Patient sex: M
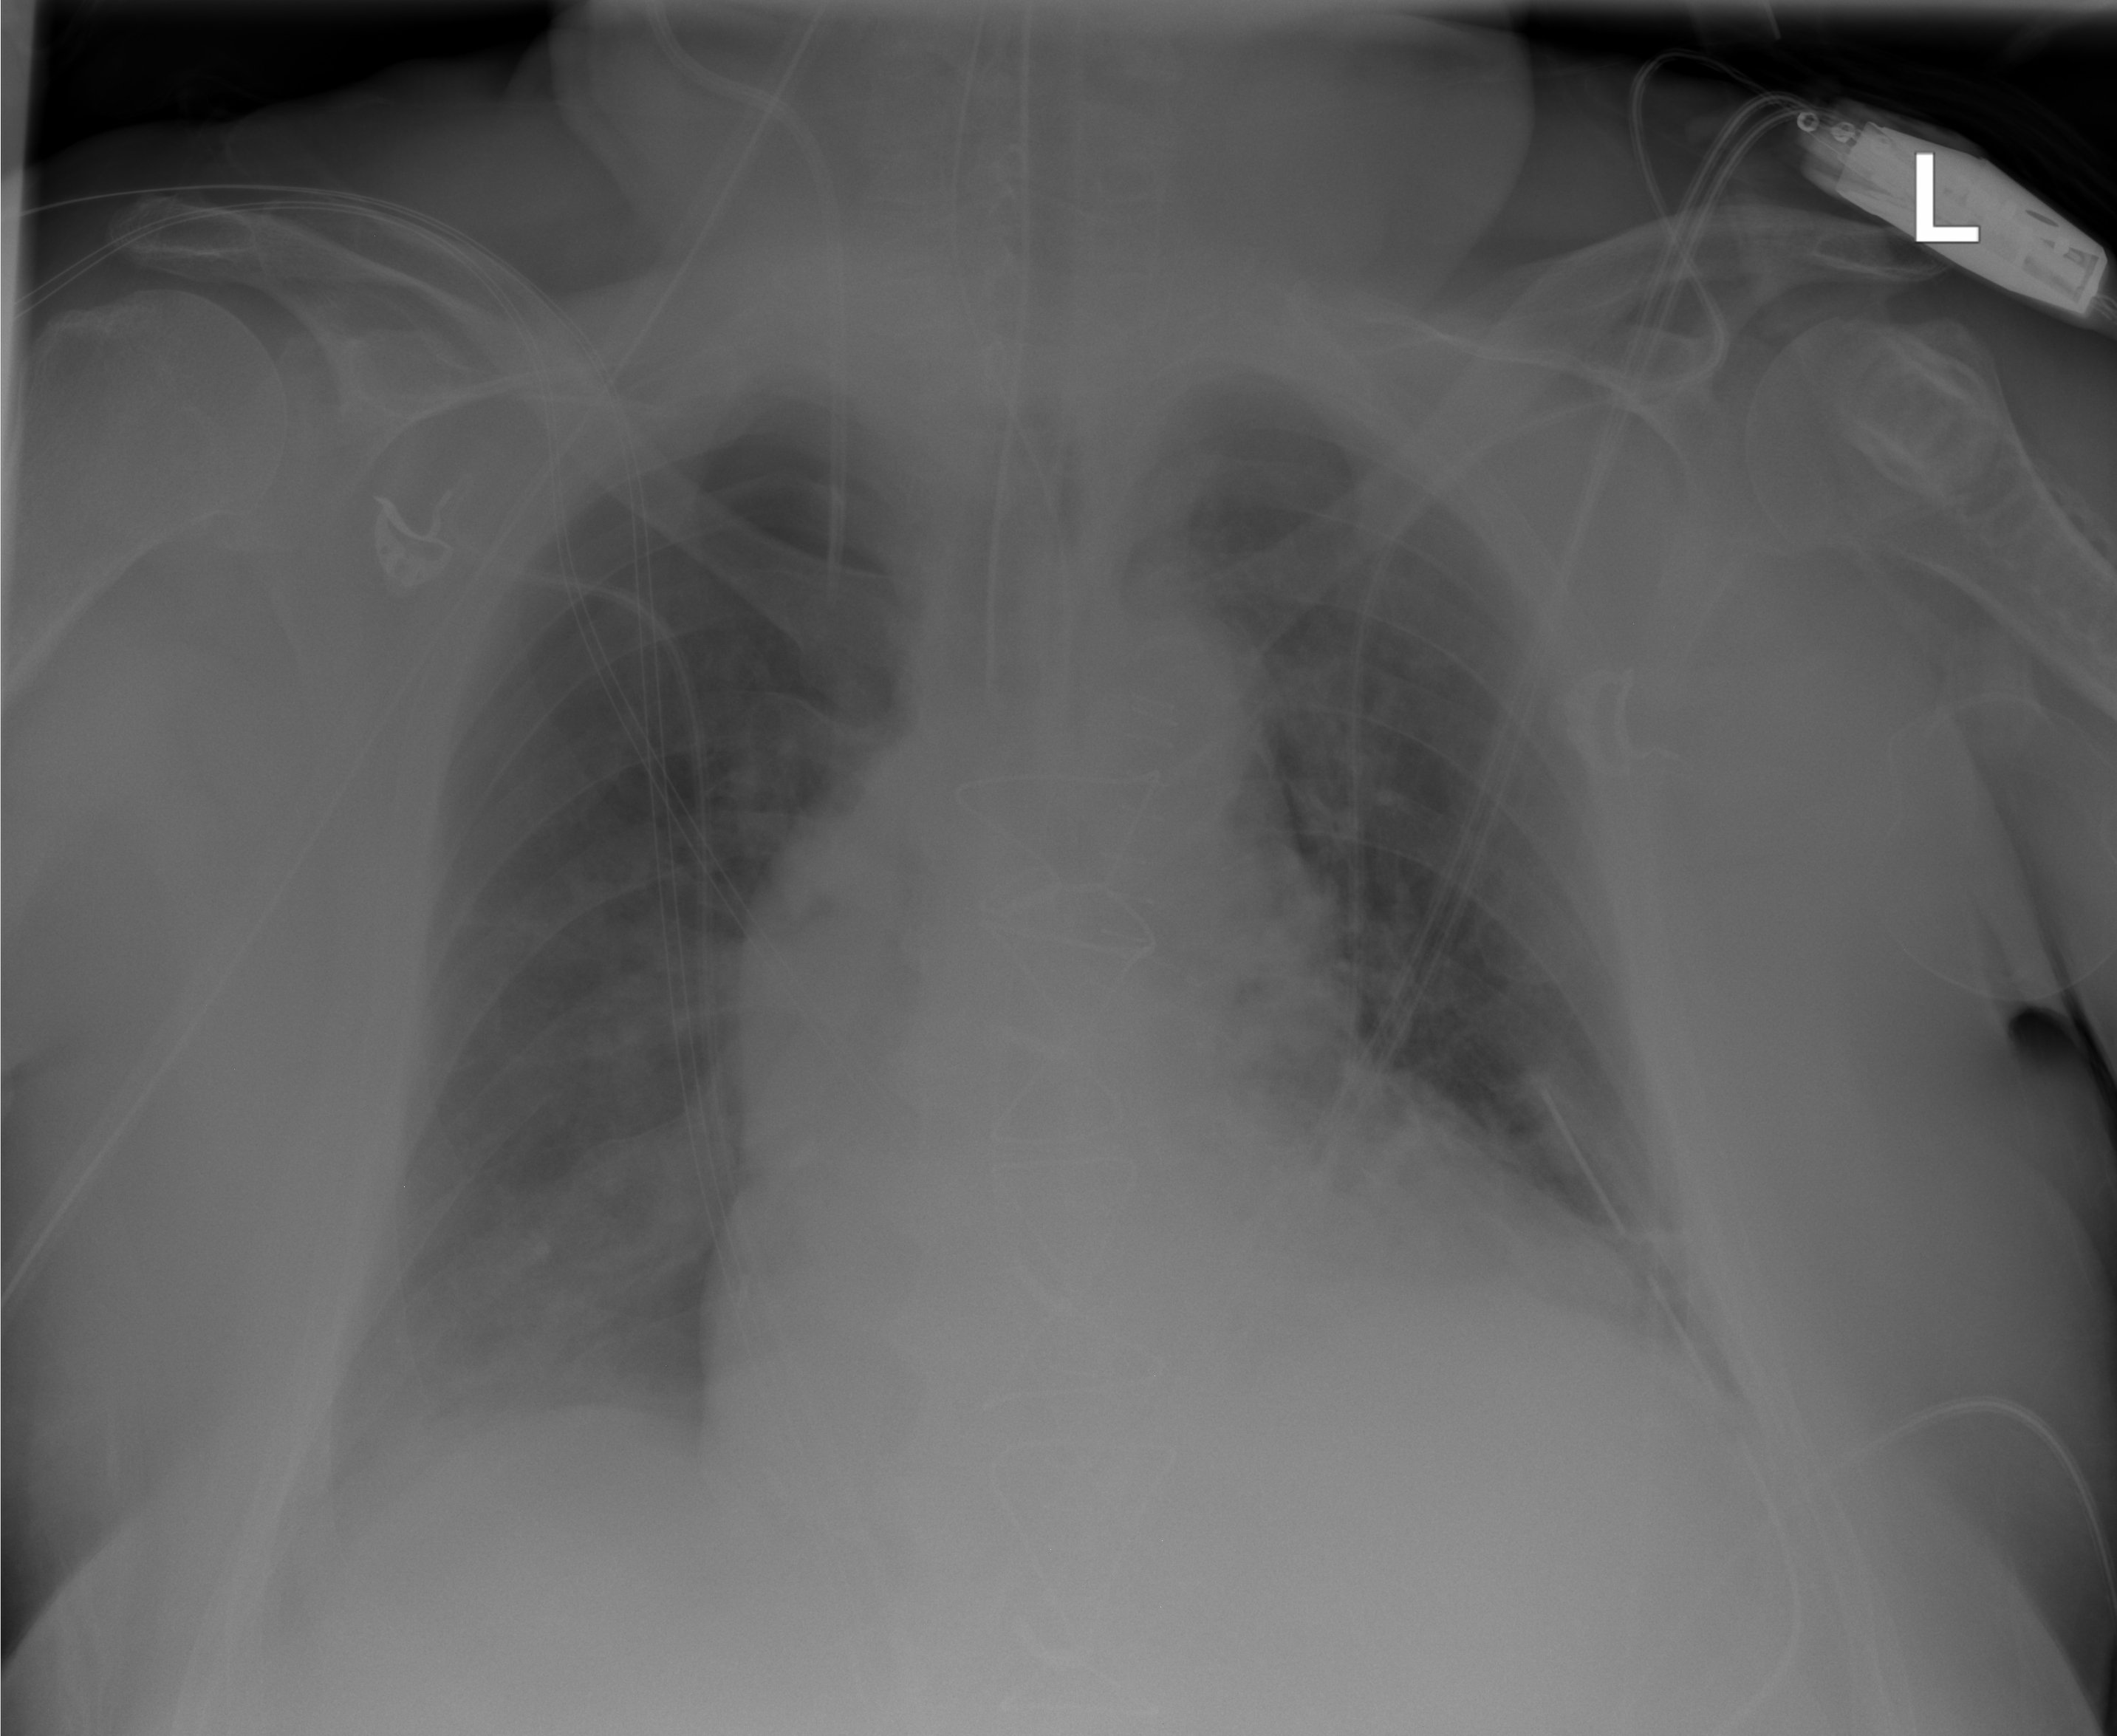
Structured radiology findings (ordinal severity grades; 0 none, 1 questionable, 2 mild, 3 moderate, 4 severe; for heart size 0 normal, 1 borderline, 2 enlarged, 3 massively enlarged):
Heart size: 3
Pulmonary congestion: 2
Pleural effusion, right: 1
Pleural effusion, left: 2
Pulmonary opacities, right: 0
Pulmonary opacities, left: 0
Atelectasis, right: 2
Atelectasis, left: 0